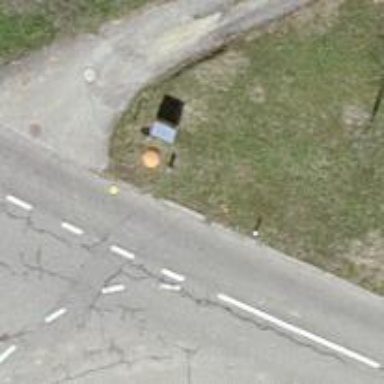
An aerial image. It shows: Grit bin.